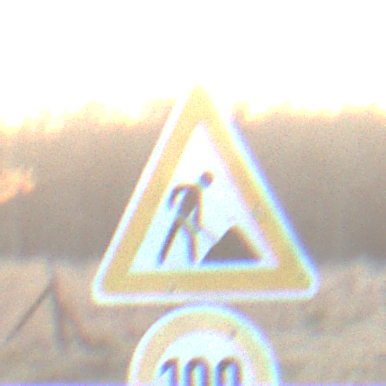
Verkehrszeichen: Arbeitsstelle
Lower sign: Geschwindigkeit100
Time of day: SunriseSunset
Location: Outdoor (Nature)
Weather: Clear
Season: Winter
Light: Natural